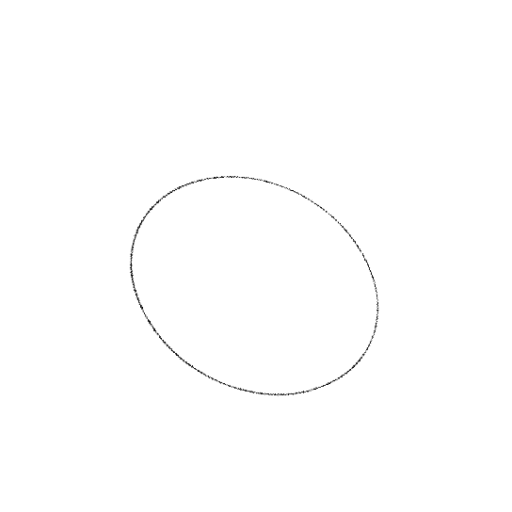
Crossing number: 0